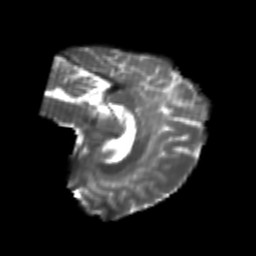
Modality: T2w
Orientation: sagittal
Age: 26
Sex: female
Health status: healthy
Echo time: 0.074 s